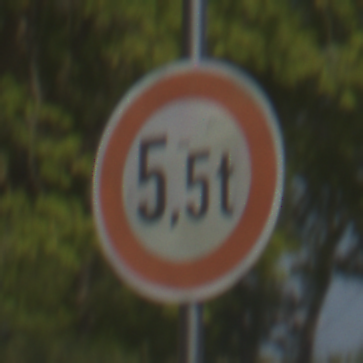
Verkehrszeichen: TatsaechlicheMasse
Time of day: MorningAfternoon
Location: Outdoor (Nature)
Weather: PartlyCloudy
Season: NotSpecified
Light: Natural